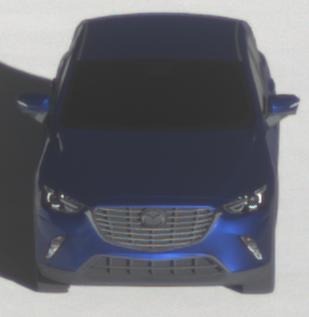
Make: Mazda
Model: CX-3 SKYACTIV-G 120
Detailed model: CX-3 (DK)
Model produced from: 2015/06
Model produced until: 2018/06
Doors: 5
Color: blue
Road condition: dry road
Daytime: morning or afternoon
Contrast: high contrast